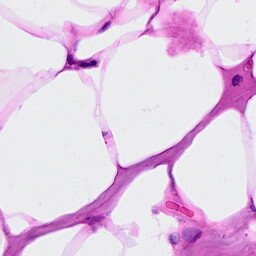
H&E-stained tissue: Breast